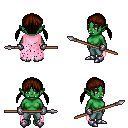
a pixel art fantasy rpg character, female body template, orc, green skin, pink tattered cape, teal pants, brown twin-tailed hairstyle, metal gloves, metal boots, spear, four views (front, back, left, right), 2x2 character sprite sheet, small pixel art, hard edges, no anti-aliasing